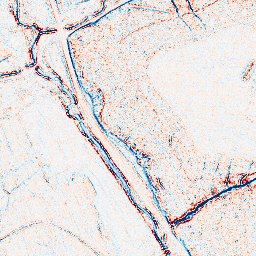
Category: edge_preserving
Decomposition family: bilateral
Decomposition parameters: d: 5
sigma_color: 50
sigma_space: 50
Upsampling method: sinc_hamming
Upsampling parameters: scale: 4
kernel_size: 8
Upsampling scale: 4